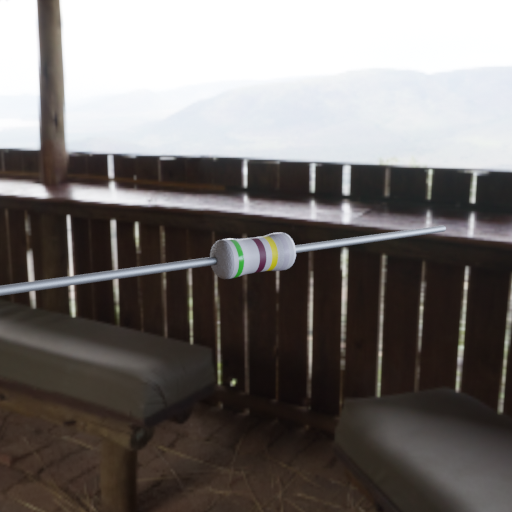
Resistor colour bands (in order): green, brown, yellow, silver